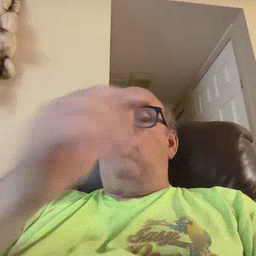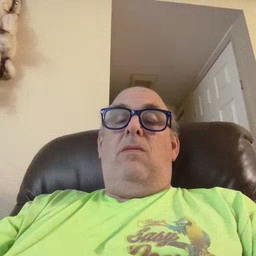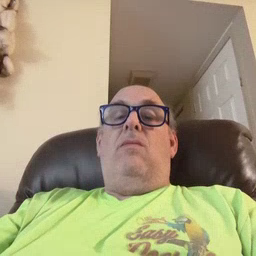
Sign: grass